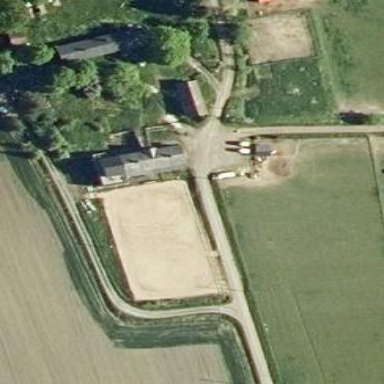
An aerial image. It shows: Farmyard area.